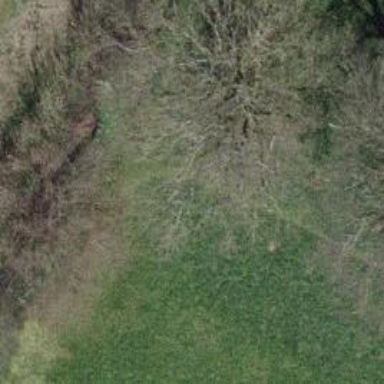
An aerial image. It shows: Path covered in grass.